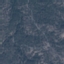
Land use / land cover: HerbaceousVegetation